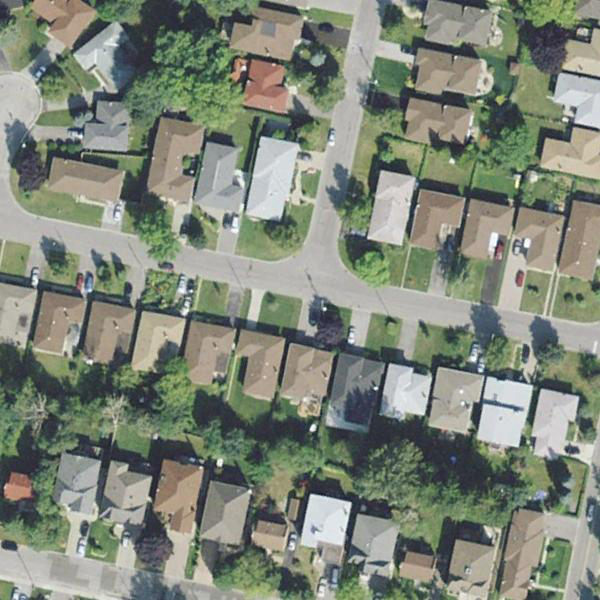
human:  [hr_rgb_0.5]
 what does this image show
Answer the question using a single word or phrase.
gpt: dense residential